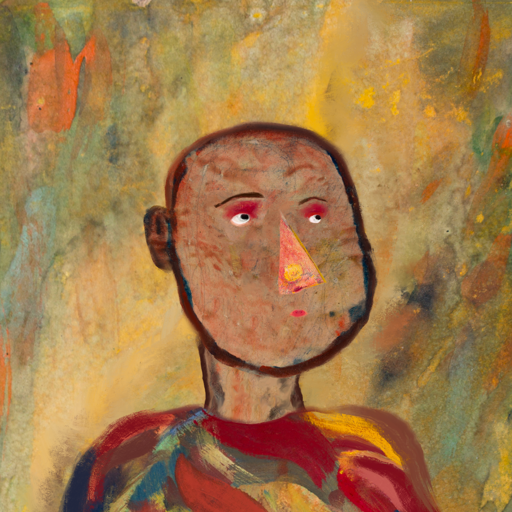
Background: Comrade, Head And Neck Side: Orphan, Face Side: Irani, Bust: Mother_And_Son_Son, Hair Side: Blank, Head Accessory: Blank, Second Necklace: Blank, Necklace: Blank, Baby: Blank